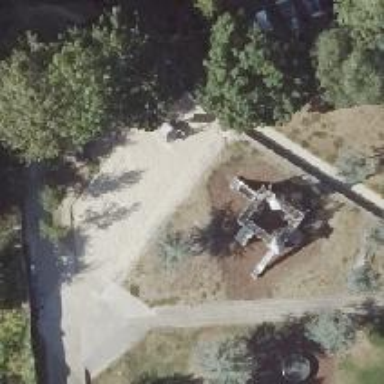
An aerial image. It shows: Playground with playhouse.